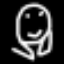
Label: frog